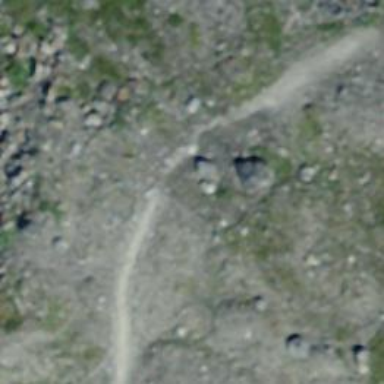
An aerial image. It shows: Ground path with excellent trail visibility.